Question: I need to read some tiff files into a WPF, and I had it all working nicely, until I tested it on Windows XP. The image that's loaded appears to be corrupted, regardless of how I load it.
Attached are 2 screenshots of the same program loading the same image - the dark one is how it should look (loaded from Win7), the other is how it looks when loaded in XP.
I've tried loading as a BitmapImage, a BitmapSource, loading a FileStream and passing to a BitmapImage, directly from an Image tag in WPF... all have the same sort of corruption. I've used the .NET LibTiff library to get around the problem, but it doesn't explain why it happens, and I'm at a bit of a loss to explain it!
Edit: I should add that the image is 16 bit.

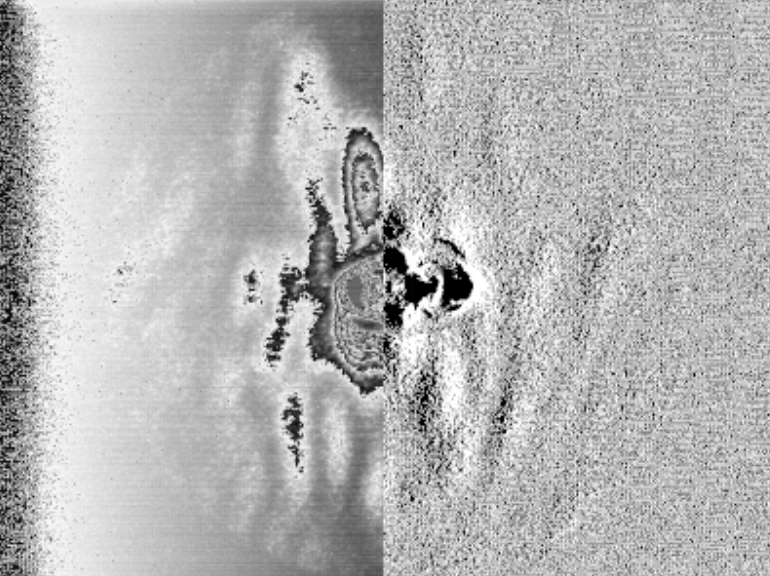
Answer: The support from Windows for the TIFF format is very poor in XP and greatly enhanced in Windows 7. 16 bit is not supported by the XP (that is, it only uses 8 bit)
Please have a look at <URL> to see what is improved in Windows 7. You can also see it as a list of bugs and limitations fixed in W7, and present in Windows XP....
When using LibTiff (or LibTiff.NET), you won't be using the windows imaging class, other than to display a resulting bitmap.
I did some range mapping (16->8 bit) my self, using AForge.NET to visualize. I did this by implementing a function which would translate a tile from my tiff file (16 bit) into a 8 bit BMP, including image enancement (i.e. leveling)